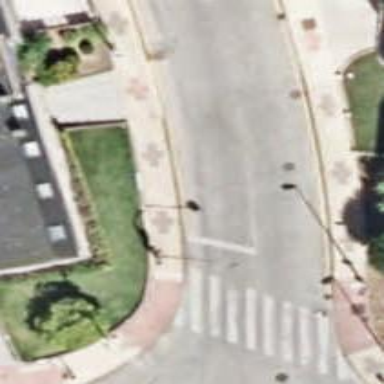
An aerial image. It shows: Traffic signals at road crossing.